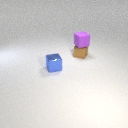
small purple rubber cube above small brown metal cube